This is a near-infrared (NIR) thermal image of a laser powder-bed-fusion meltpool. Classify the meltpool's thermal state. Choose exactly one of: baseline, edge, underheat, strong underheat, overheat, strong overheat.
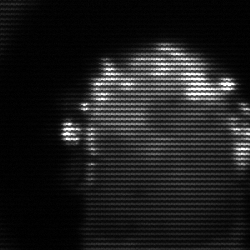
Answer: baseline